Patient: sex M, age 65
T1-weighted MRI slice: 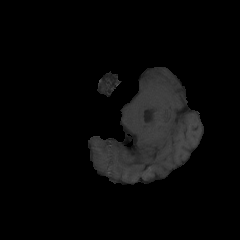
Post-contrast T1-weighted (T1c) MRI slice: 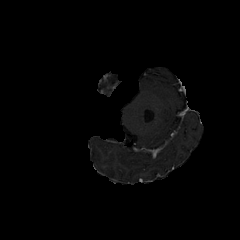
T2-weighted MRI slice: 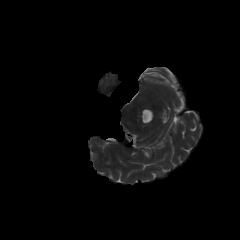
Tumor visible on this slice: no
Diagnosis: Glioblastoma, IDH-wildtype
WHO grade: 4